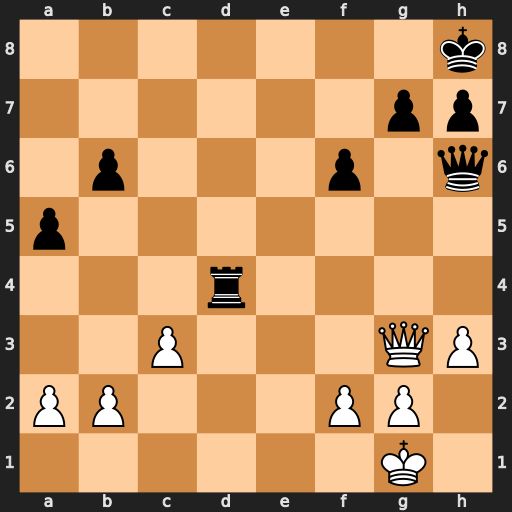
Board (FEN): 7k/6pp/1p3p1q/p7/3r4/2P3QP/PP3PP1/6K1
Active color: w
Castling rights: -
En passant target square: -
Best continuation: Qb8+ Rd8 Qxd8#